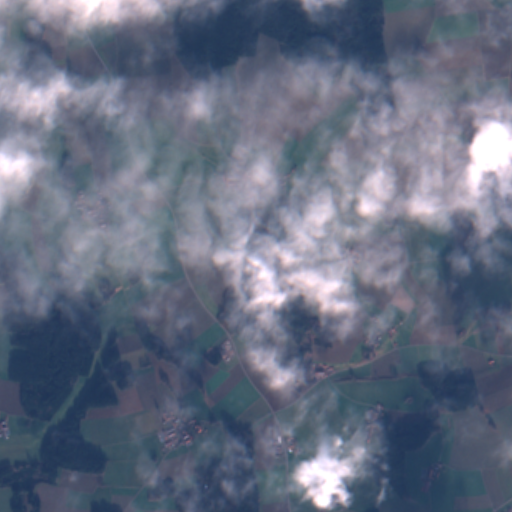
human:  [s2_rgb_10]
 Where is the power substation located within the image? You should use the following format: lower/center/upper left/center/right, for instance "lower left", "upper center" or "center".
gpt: The power substation is located in the lower right of the image.
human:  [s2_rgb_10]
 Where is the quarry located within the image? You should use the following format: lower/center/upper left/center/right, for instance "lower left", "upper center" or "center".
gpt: The quarry is located in the lower center of the image.
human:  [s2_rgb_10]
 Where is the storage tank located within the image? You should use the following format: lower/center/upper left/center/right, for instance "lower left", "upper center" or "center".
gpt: The storage tank is located in the lower right of the image.
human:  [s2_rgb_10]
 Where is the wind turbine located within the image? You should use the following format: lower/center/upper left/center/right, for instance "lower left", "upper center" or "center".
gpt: The wind turbine is located in the lower center of the image.
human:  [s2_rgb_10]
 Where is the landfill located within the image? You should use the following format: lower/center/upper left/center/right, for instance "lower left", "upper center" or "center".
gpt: There is no landfill in the image.